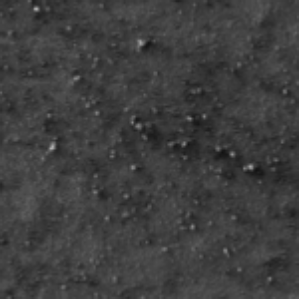
Label: frost